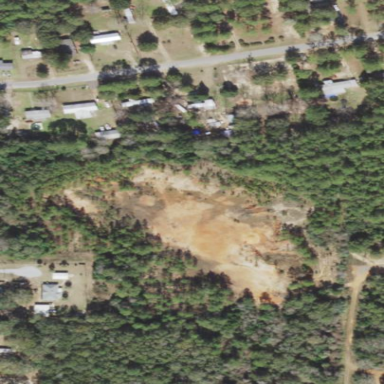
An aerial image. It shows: Brownfield site with resource of sand.